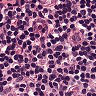
Metastatic tissue present: no